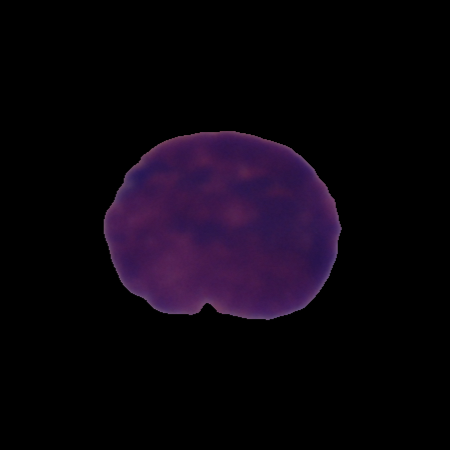
Label: cancer